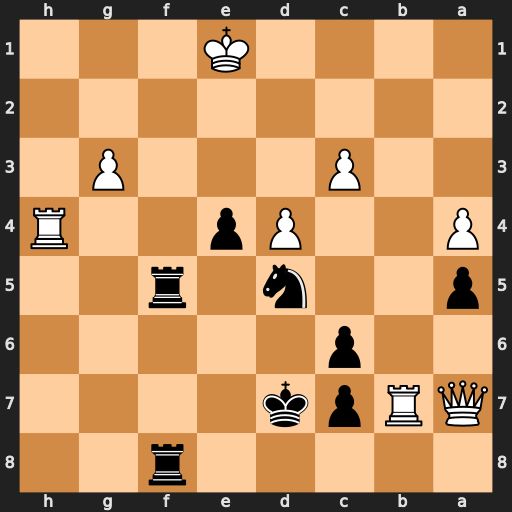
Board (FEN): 5r2/QRpk4/2p5/p2n1r2/P2Pp2R/2P3P1/8/4K3
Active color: b
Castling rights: -
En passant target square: -
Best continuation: Rf1+ Ke2 R8f2#